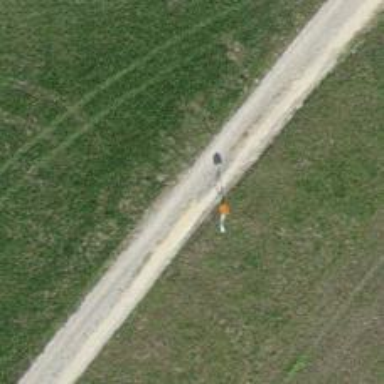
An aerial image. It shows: Aerial marker.